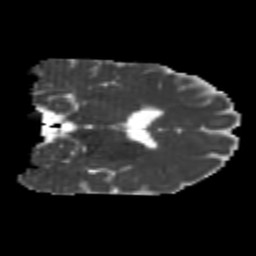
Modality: MD
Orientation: coronal
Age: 22
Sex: male
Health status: healthy
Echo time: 0.074 s